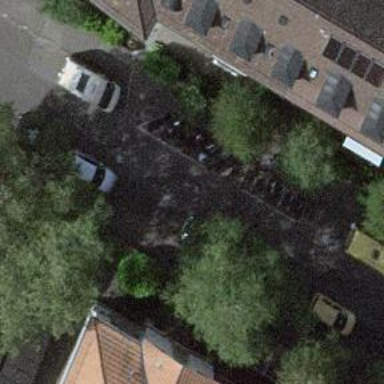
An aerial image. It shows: Bicycle parking area with bollards.